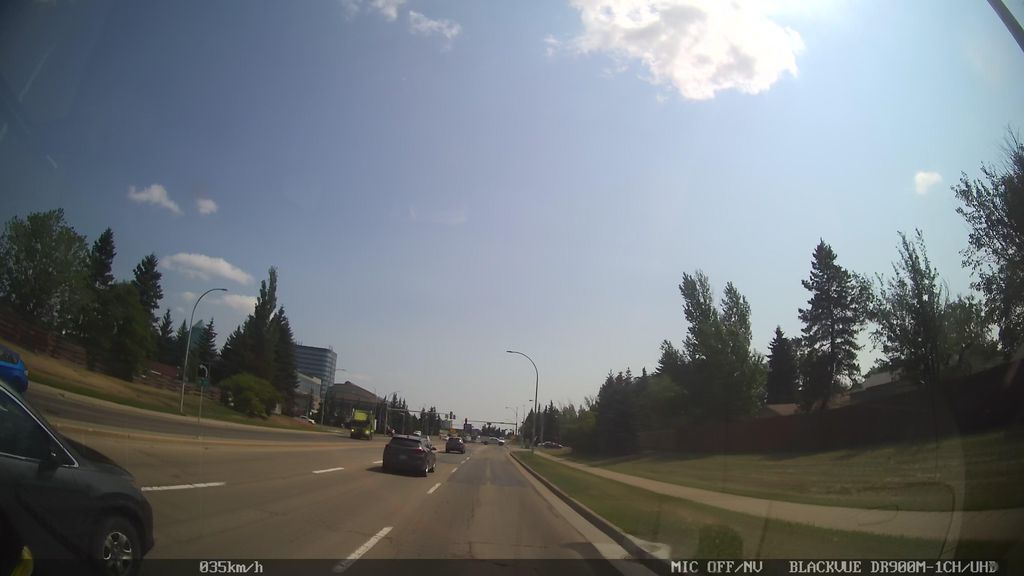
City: edmonton